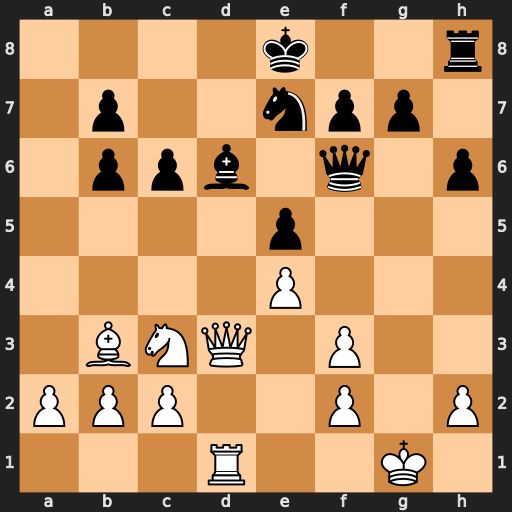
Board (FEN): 4k2r/1p2npp1/1ppb1q1p/4p3/4P3/1BNQ1P2/PPP2P1P/3R2K1
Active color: w
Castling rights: k
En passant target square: -
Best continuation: Qxd6 Qxd6 Rxd6